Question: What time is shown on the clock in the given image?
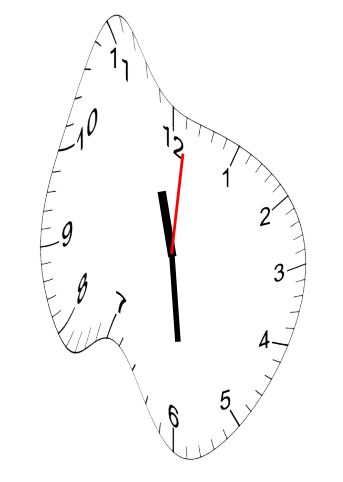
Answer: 11:29:01